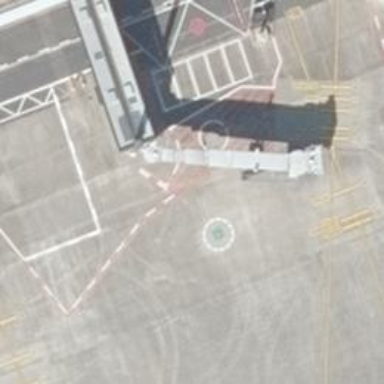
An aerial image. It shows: Airport gate.